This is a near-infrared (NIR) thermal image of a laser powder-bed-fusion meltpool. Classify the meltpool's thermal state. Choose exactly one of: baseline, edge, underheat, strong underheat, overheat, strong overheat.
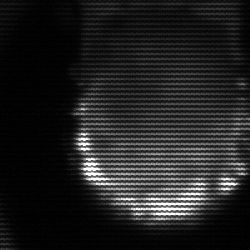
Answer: baseline